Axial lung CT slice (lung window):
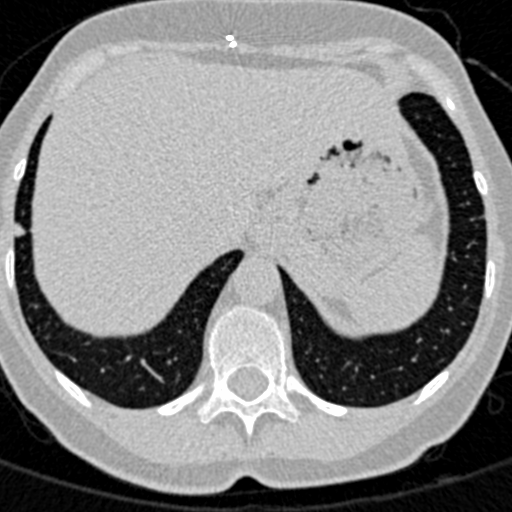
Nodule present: yes
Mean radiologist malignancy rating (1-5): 3